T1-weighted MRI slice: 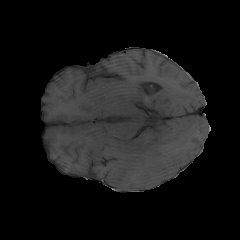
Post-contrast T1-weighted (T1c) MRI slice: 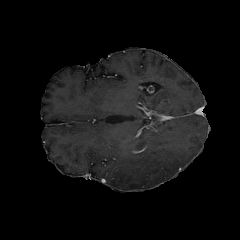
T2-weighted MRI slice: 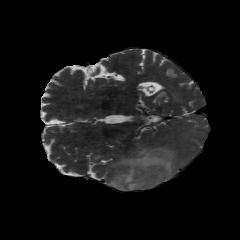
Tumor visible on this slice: yes